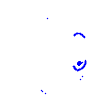
Particle: electron